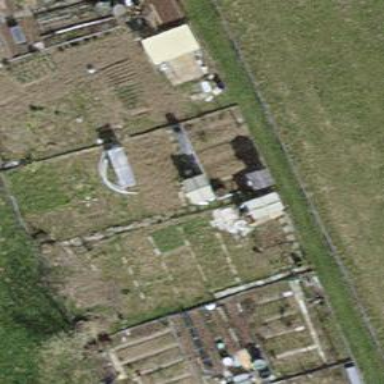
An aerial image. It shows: Area designated for allotments.